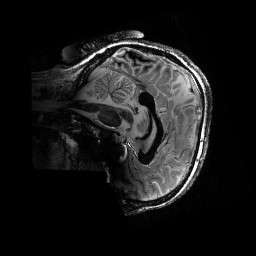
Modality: T1w
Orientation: sagittal
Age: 30
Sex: male
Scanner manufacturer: siemens
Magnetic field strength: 6.98 T
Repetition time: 4.5 s
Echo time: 0.00337 s